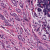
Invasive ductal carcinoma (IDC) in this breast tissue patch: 0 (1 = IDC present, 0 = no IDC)